Interaction volume radius: 5 \u00c5
Interaction volume height: 35 \u00c5
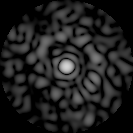
Disorder parameter: 0.8298